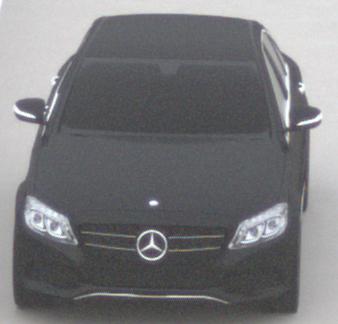
Make: Mercedes-Benz
Model: C 160
Detailed model: C-Class (205) Limousine
Model produced from: 2015/04
Model produced until: 2018/04
Doors: 4
Color: black
Road condition: dry road
Daytime: morning or afternoon
Contrast: low contrast